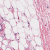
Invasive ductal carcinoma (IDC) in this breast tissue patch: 0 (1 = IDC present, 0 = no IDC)